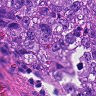
Metastatic tissue present: yes